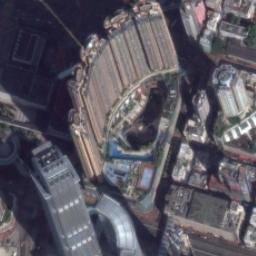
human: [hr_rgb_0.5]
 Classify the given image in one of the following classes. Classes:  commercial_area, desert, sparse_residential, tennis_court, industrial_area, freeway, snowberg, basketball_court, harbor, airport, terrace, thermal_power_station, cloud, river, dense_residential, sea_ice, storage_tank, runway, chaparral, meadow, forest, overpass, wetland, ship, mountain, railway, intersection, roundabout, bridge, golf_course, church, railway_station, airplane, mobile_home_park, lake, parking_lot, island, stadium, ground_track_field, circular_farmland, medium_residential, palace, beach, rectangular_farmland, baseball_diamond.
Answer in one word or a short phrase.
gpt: commercial_area